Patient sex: M
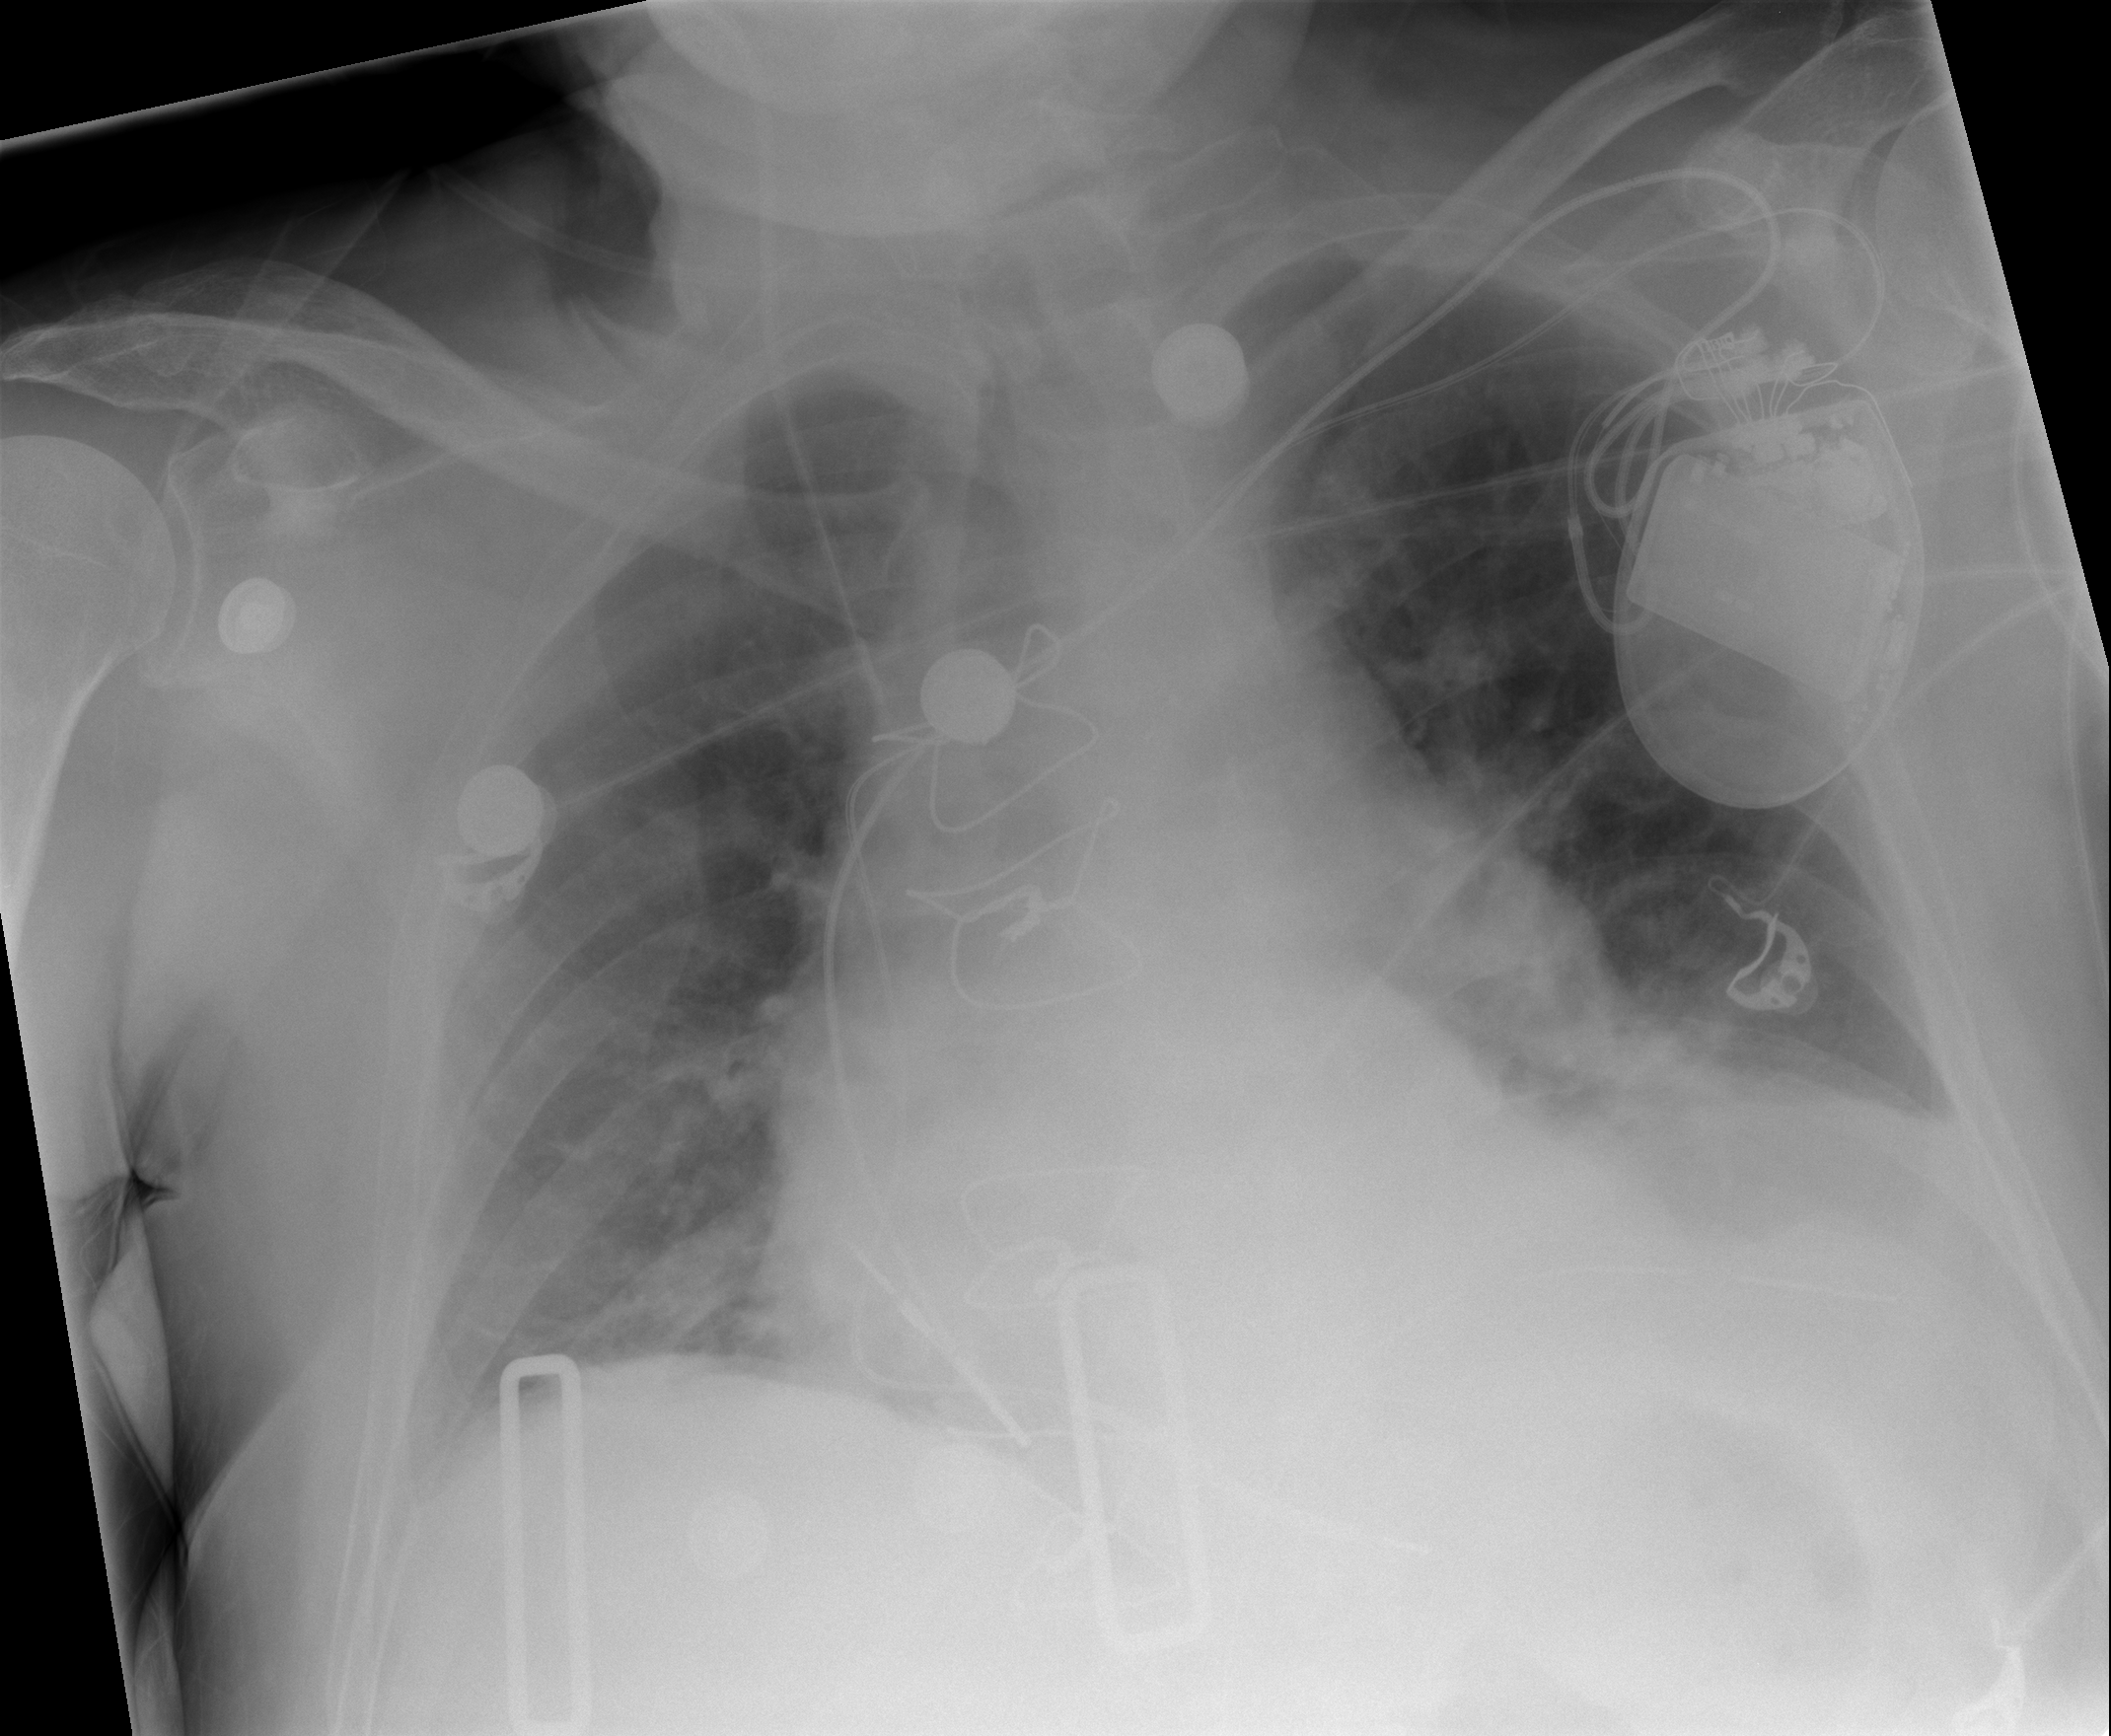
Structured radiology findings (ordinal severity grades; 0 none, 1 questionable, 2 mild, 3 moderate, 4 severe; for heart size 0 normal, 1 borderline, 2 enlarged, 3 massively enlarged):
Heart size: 2
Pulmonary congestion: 2
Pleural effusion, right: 1
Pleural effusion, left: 2
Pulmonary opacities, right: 0
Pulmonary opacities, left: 0
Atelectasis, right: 2
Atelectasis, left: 2